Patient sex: F
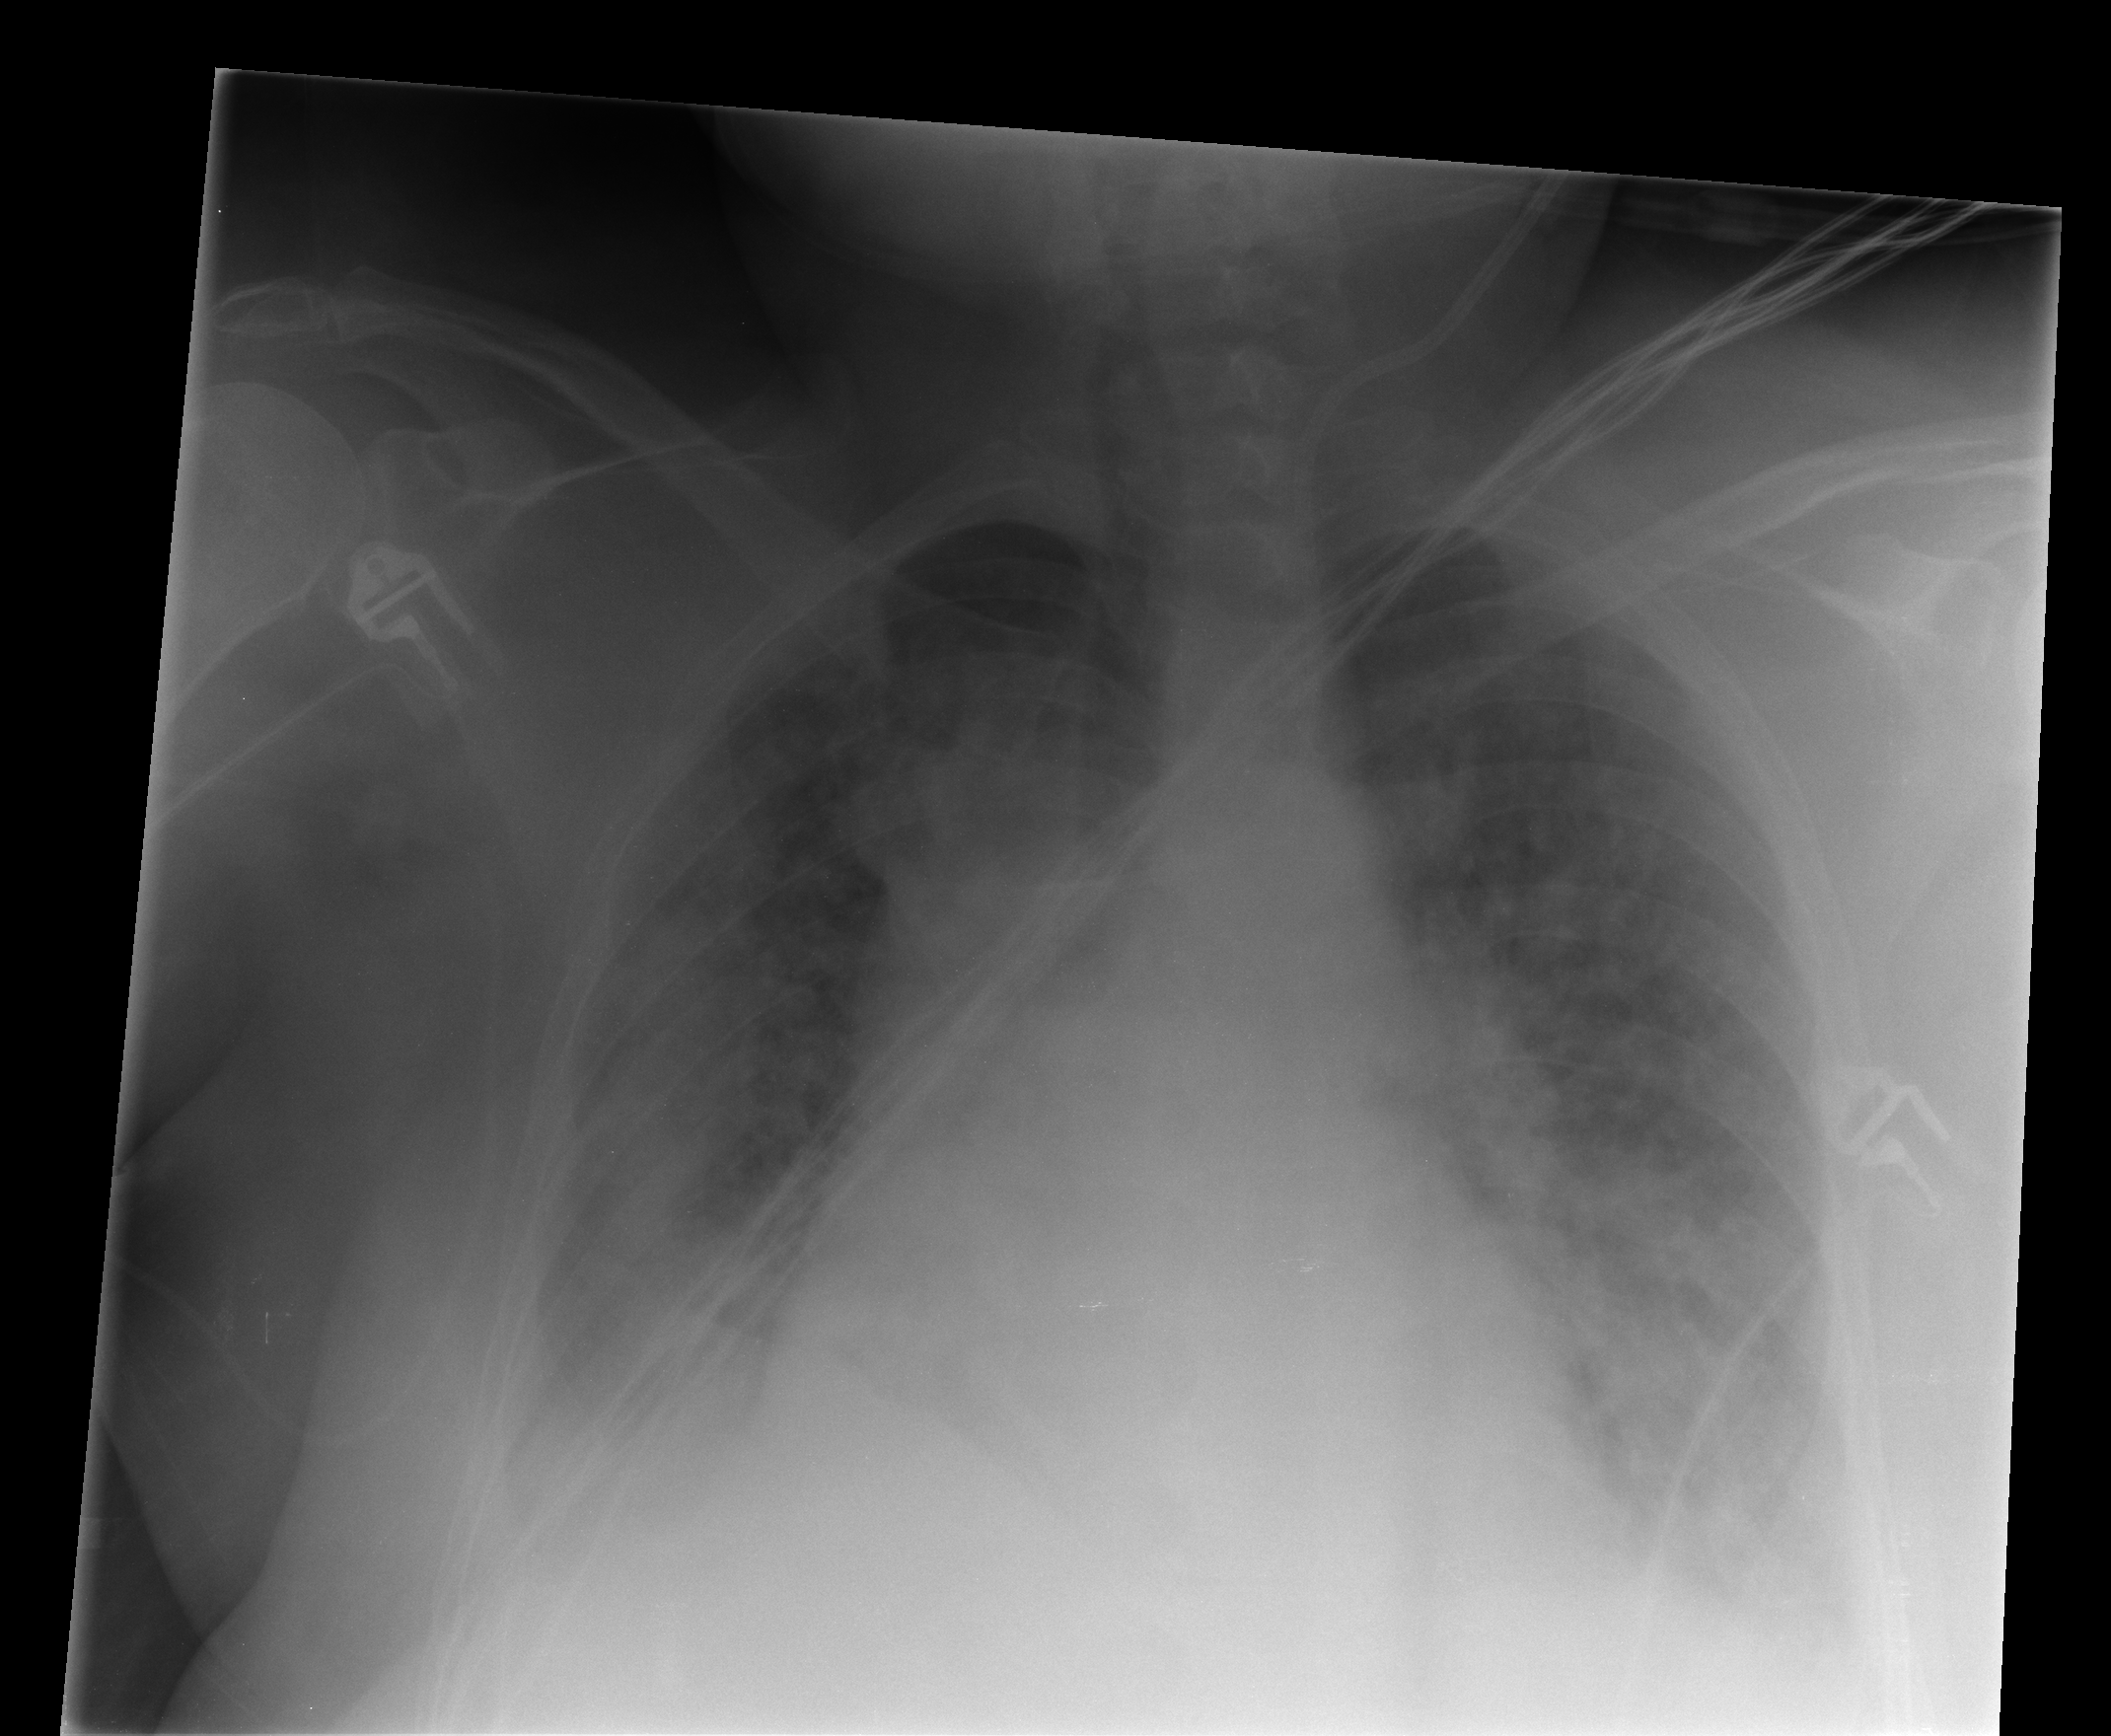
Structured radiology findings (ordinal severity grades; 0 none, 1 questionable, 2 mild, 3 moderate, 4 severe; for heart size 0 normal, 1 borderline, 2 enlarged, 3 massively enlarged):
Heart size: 2
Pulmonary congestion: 2
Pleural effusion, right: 0
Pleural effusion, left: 1
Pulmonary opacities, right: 4
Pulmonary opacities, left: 4
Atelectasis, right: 3
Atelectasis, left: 3